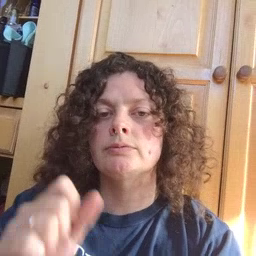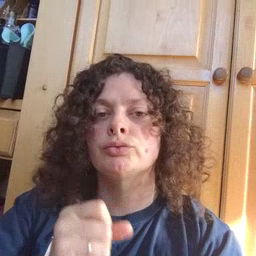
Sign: refrigerator